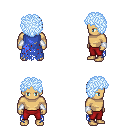
a pixel art fantasy rpg character, male body template, human, tanned skin, blue tattered cape, red pants, white cyan curly afro hairstyle, white cloth bracers, four views (front, back, left, right), 2x2 character sprite sheet, small pixel art, hard edges, no anti-aliasing